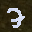
Label: 7